Interaction volume radius: 10 \u00c5
Interaction volume height: 40 \u00c5
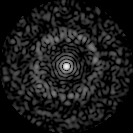
Disorder parameter: 0.8303